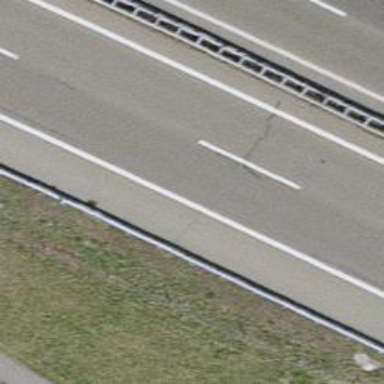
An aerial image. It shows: Asphalt motorway.